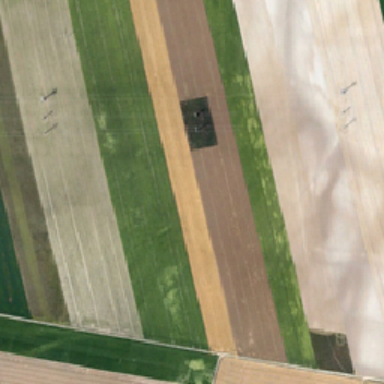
Next to green grass is brown .